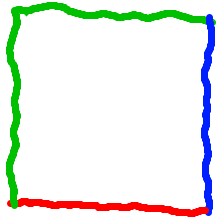
Shape: square